Question: I run experiments that have multiple versions of the same question, depending on the condition to which the participant is assigned. So, suppose I have 2 conditions: A and B. In my data file, the response values to each question show up in different columns
.
I would like to accomplish 2 things:
1. Create a variable called "Condition" that assigns value "A" if, e.g., the value for Q1ifCondA is not blank, and similarly assigns value "B" if Q1ifCondB is not blank.
2. Create single variables for each question, Q1, Q2, and Q3 that assigns the value from Q1ifCondA to Q1 if Condition==A and from Q1ifCondB to Q1 if Condition==B.
Any help would be appreciated.
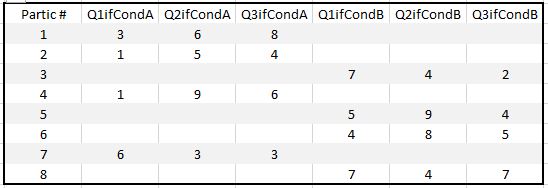
Answer: We can group similar question columns in a loop ('lapply') by using 'grep' to find the position of individual question column names ('Q1', 'Q2', 'Q3') and subset the dataset ('df1[grep(x, names(df1))]'). From the example data, it is not clear whether there will be cases with both columns 'non-blank' or both 'blank' and also not mentioned about how to deal with such cases. Assuming that it doesn't occur, we can use 'max.col' to get the column position (which will give either 1 or 2). Replace that index with 'A' or 'B' ('LETTERS[1:2][max.col...]')
'''
df1[paste0('ConditionQ', 1:3)] <- lapply(paste0('Q',1:3), function(x)
{x1 <- df1[grep(x, names(df1))]
LETTERS[1:2][max.col(x1!='')]})
df1
# Partic Q1ifCondA Q2ifCndA Q3ifCondA Q1ifCondB Q2ifCondB Q3ifcondB ConditionQ1
#1 1 3 6 8 A
#2 2 1 5 4 A
#3 3 7 4 2 B
#4 4 1 9 6 A
#5 5 5 9 4 B
#6 6 4 8 5 B
#7 7 6 3 3 A
#8 8 7 4 7 B
# ConditionQ2 ConditionQ3
#1 A A
#2 A A
#3 B B
#4 A A
#5 B B
#6 B B
#7 A A
#8 B B
'''
### data
'''
df1 <- structure(list(Partic = 1:8, Q1ifCondA = c("3", "1", "", "1",
"", "", "6", ""), Q2ifCndA = c("6", "5", "", "9", "", "", "3",
""), Q3ifCondA = c("8", "4", "", "6", "", "", "3", ""), Q1ifCondB = c("",
"", "7", "", "5", "4", "", "7"), Q2ifCondB = c("", "", "4", "",
"9", "8", "", "4"), Q3ifcondB = c("", "", "2", "", "4", "5",
"", "7")), .Names = c("Partic", "Q1ifCondA", "Q2ifCndA", "Q3ifCondA",
"Q1ifCondB", "Q2ifCondB", "Q3ifcondB"), row.names = c(NA, -8L
), class = "data.frame")
'''